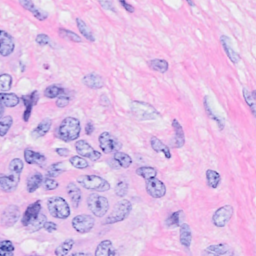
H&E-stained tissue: Breast